Field crop: maize
Growth stage: 2
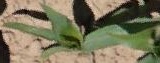
Species: maize